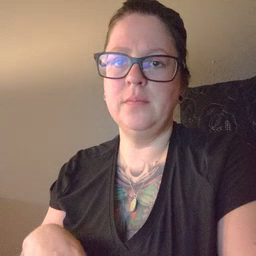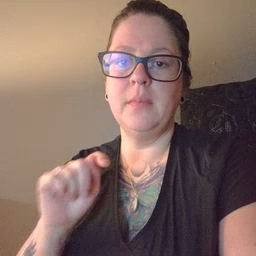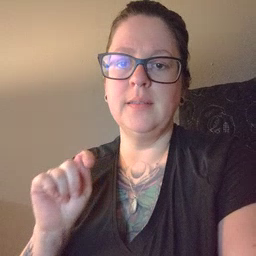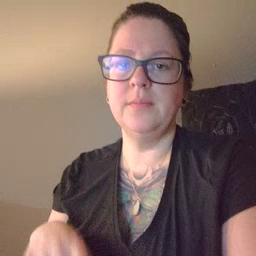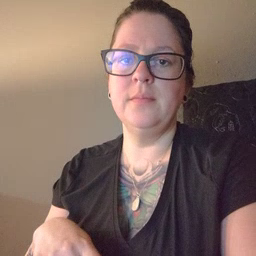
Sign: potty